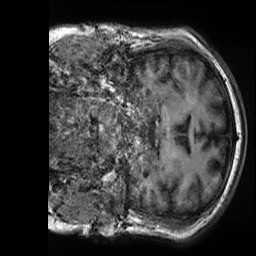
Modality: T1w
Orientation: coronal
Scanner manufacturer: siemens
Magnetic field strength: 3 T
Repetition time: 2.5 s
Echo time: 0.00299 s